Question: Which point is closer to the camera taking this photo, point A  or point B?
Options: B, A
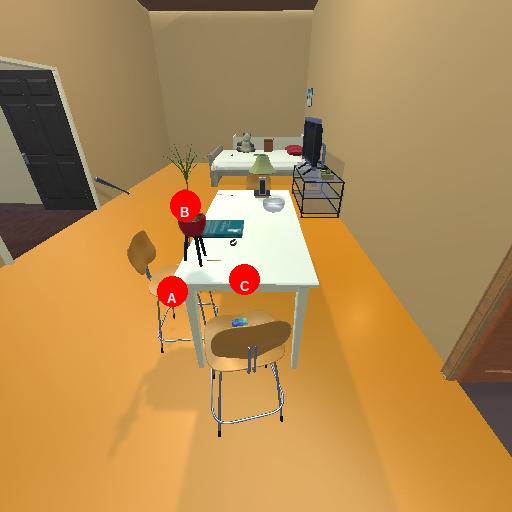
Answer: B